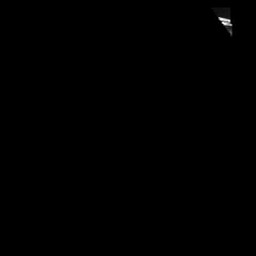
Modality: angio
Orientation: sagittal
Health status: ill
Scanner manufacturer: siemens
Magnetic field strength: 3 T
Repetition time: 0.02 s
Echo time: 0.0033 s